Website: walmart
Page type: customer-info-address
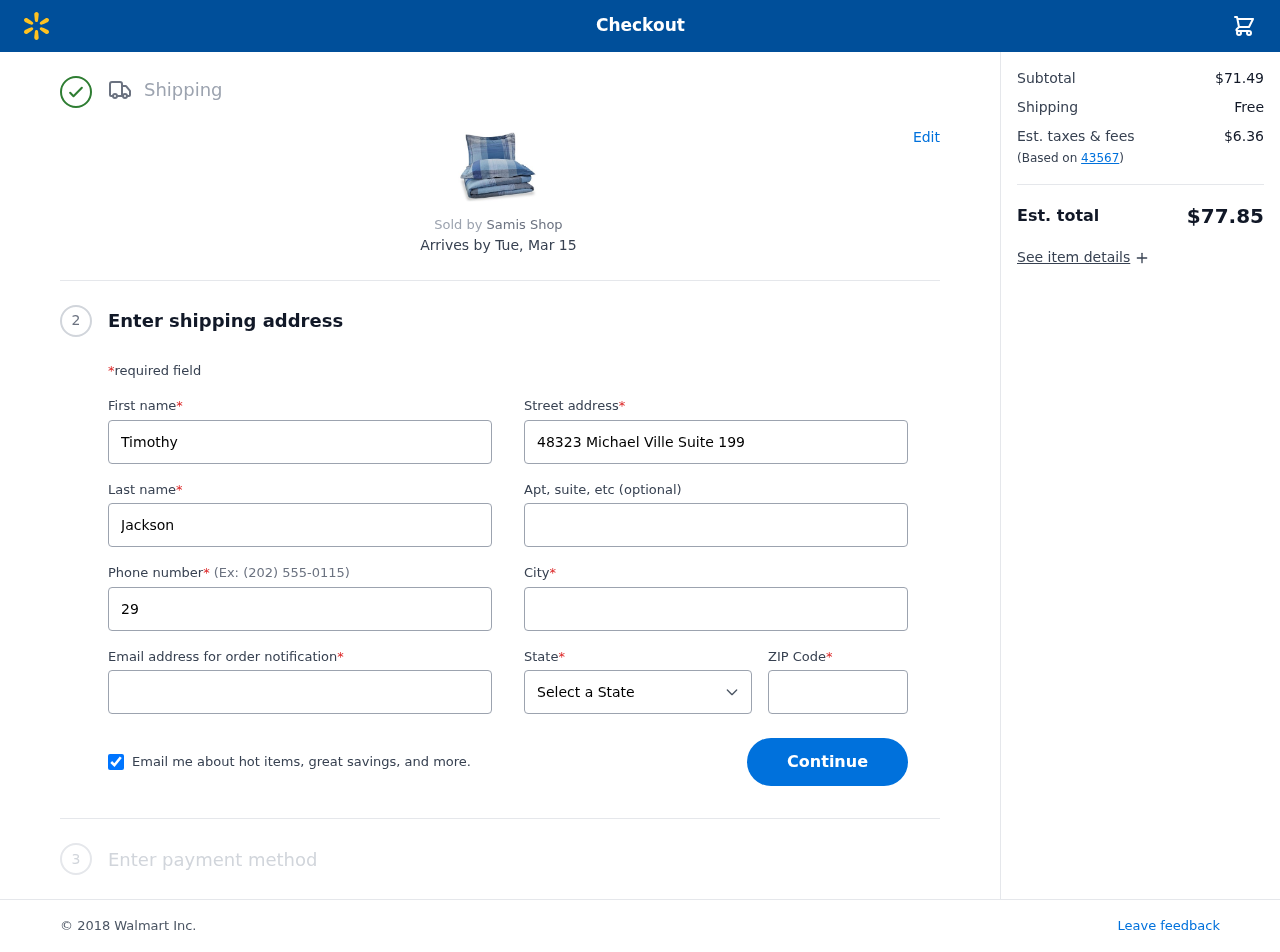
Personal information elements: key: PII_CITY
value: South Dennis
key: PII_EMAIL
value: timothy.jackson@hotmail.com
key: PII_FIRSTNAME
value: Timothy
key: PII_LASTNAME
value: Jackson
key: PII_PHONE
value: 2913108658
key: PII_POSTCODE
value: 43567
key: PII_STATE
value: South Dakota
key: PII_STREET
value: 48323 Michael Ville Suite 199
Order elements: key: ORDER_DELIVERY_DATE
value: Tue, Mar 15
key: ORDER_SUBTOTAL
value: $71.49
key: ORDER_SHIPPING_COST
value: Free
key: ORDER_TAX
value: $6.36
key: ORDER_TOTAL
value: $77.85